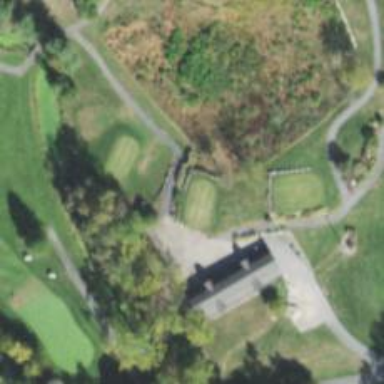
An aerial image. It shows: Grassy area designated as golf tee.